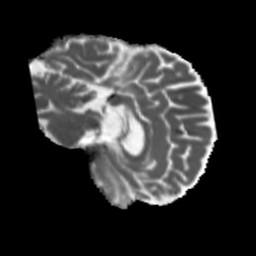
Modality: MD
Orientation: sagittal
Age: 47
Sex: male
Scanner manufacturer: siemens
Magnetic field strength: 3 T
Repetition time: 5.47 s
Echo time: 0.0854 s